Field crop: maize
Growth stage: 2
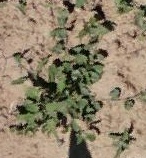
Species: convolvulus